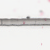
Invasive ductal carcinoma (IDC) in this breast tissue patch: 0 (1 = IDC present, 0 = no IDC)